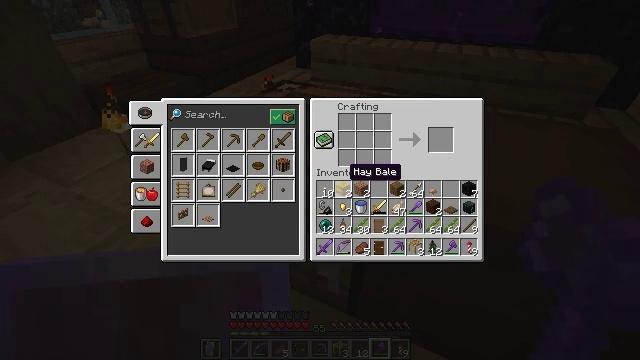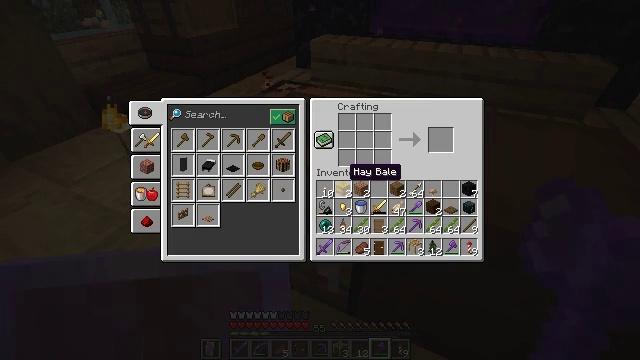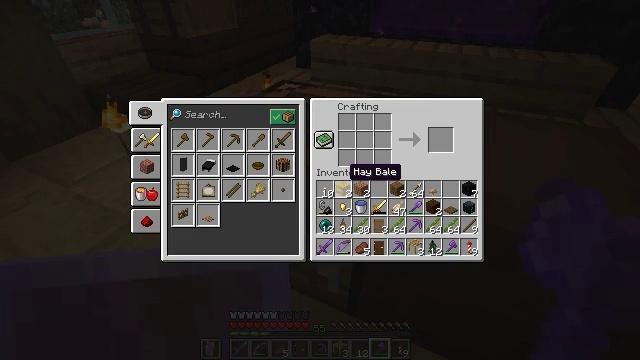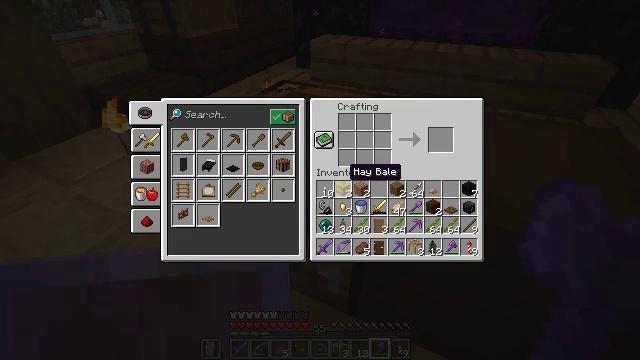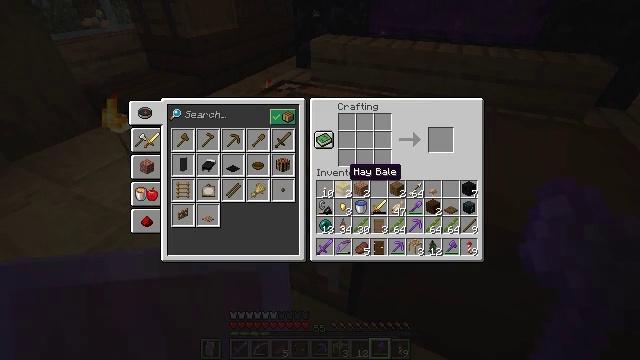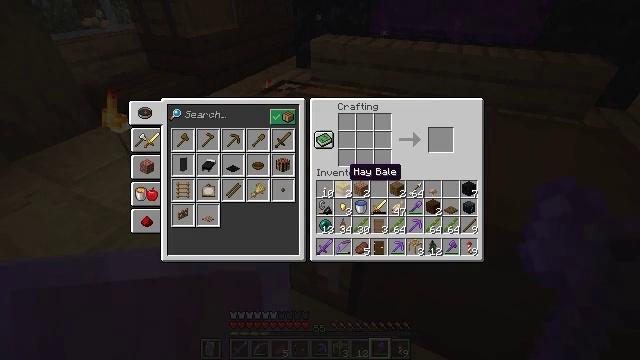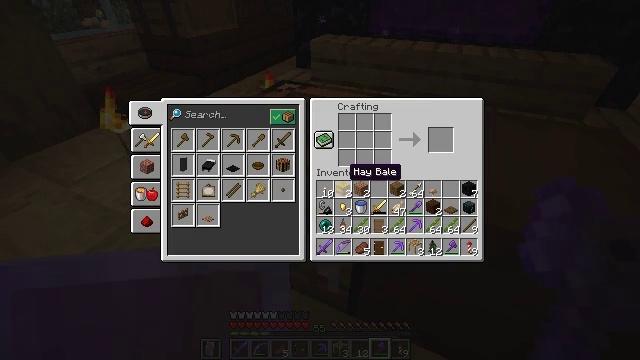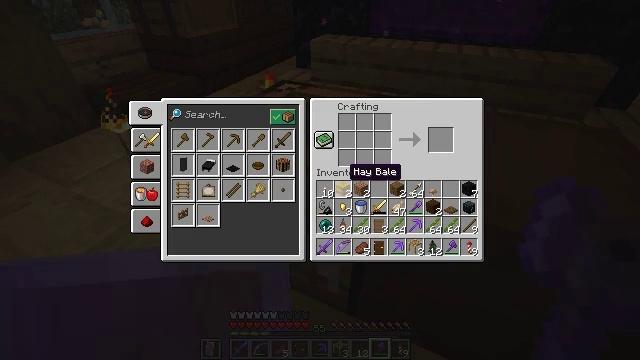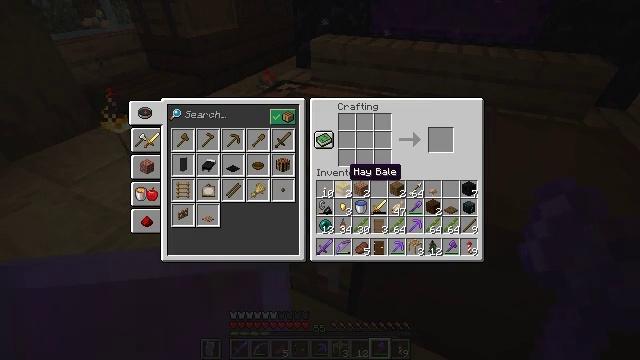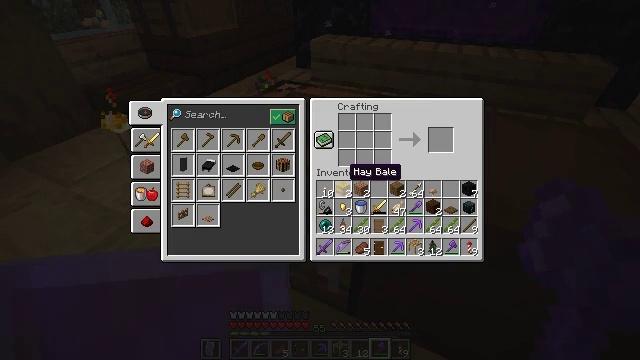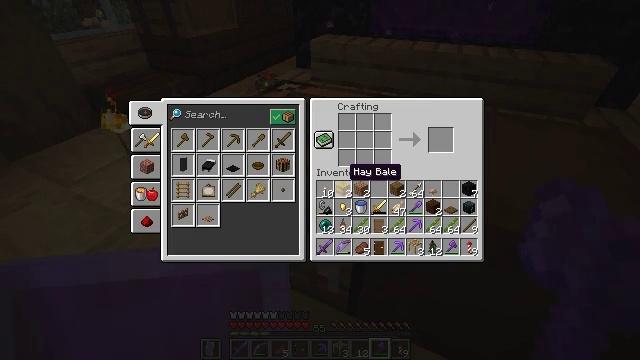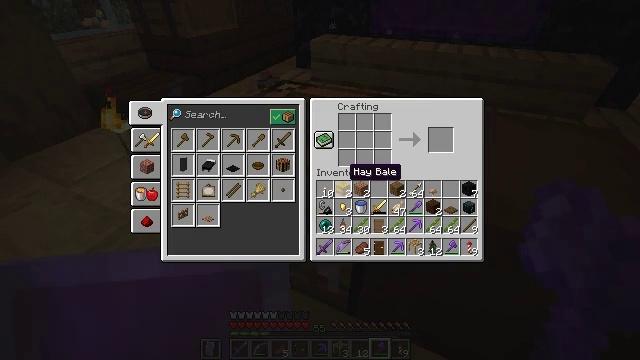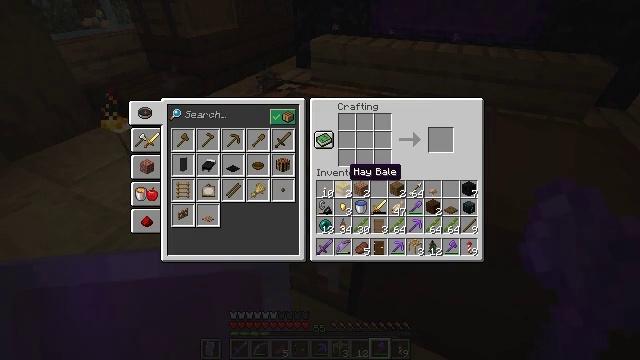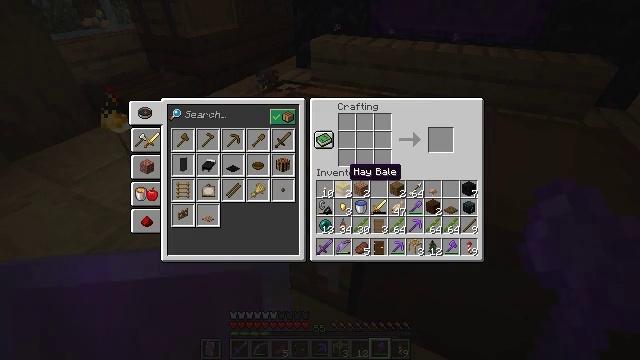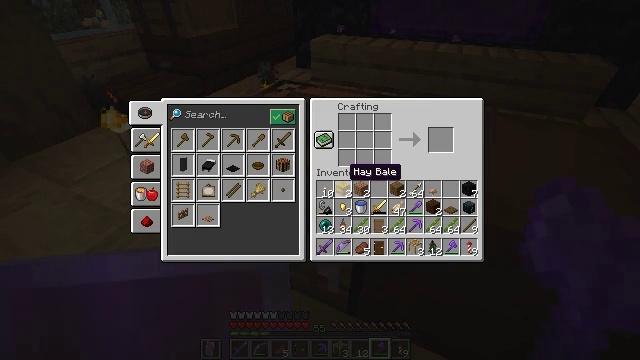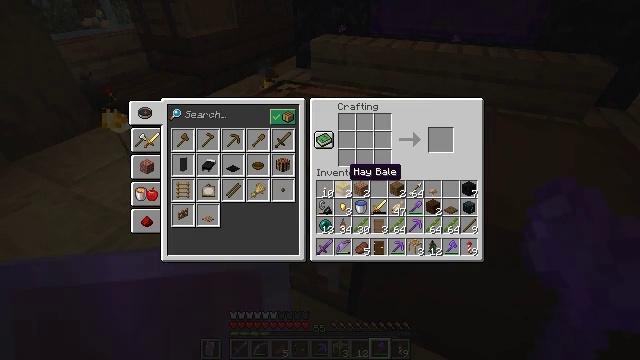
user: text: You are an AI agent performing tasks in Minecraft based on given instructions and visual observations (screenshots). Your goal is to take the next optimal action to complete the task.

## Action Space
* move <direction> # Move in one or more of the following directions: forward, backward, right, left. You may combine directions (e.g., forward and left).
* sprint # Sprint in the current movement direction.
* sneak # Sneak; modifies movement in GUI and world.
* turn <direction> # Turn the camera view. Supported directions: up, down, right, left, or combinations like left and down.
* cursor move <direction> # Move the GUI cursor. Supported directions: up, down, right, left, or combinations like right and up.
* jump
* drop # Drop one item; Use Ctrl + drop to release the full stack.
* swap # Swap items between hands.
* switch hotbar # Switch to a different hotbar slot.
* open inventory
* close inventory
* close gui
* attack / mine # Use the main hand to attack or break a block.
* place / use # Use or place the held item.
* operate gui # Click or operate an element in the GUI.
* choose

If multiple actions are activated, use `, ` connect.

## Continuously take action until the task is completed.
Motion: motion action
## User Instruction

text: Left click to mine the brown shulker box.
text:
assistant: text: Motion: no_op
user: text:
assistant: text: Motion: no_op
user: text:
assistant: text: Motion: no_op
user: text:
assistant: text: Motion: no_op
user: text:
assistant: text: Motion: no_op
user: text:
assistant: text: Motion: no_op
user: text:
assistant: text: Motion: no_op
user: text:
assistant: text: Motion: no_op
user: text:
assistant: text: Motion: no_op
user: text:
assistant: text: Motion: no_op
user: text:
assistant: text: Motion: no_op
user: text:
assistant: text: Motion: no_op
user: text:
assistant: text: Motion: no_op
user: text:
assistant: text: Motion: no_op
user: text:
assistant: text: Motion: no_op
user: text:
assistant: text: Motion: no_op
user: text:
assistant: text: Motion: no_op
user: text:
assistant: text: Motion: no_op
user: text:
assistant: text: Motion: no_op
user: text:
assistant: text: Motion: no_op
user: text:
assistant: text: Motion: no_op
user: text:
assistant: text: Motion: turn right and up
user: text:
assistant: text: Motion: turn right
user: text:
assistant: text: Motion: no_op
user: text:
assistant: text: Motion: no_op
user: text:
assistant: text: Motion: no_op
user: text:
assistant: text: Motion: no_op
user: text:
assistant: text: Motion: no_op
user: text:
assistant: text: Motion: no_op
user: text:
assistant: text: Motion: turn left